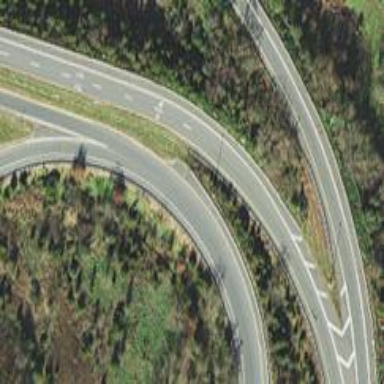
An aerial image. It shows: Trunk link highway.